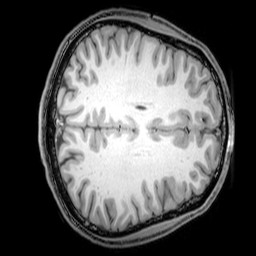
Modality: T1w
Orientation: axial
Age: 25
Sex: male
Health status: healthy
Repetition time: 0.081 s
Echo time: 0.037 s